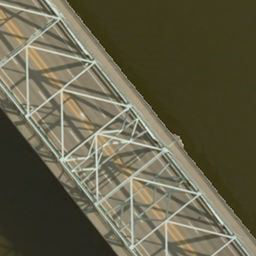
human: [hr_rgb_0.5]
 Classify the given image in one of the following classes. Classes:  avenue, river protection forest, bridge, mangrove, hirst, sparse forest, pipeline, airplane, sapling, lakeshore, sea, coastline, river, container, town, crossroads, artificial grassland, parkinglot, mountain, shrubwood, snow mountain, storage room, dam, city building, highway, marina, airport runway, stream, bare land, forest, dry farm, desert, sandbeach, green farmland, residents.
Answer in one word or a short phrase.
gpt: bridge